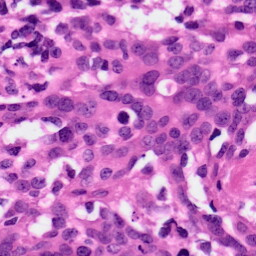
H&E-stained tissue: Ovarian